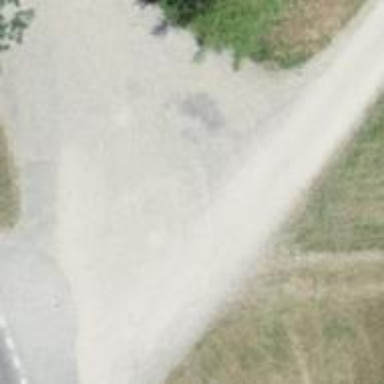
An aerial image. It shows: Compacted track with grade2 level.